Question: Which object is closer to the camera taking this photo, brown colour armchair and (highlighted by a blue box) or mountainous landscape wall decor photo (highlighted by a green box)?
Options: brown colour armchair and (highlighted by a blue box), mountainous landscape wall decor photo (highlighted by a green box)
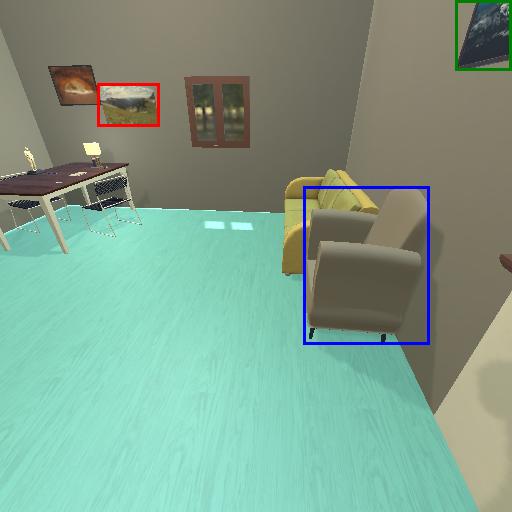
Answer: brown colour armchair and (highlighted by a blue box)